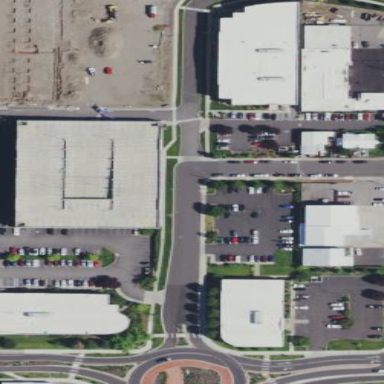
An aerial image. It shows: Multi-storey parking building with paved surface.